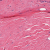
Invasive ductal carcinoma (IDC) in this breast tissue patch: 0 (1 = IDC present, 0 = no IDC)